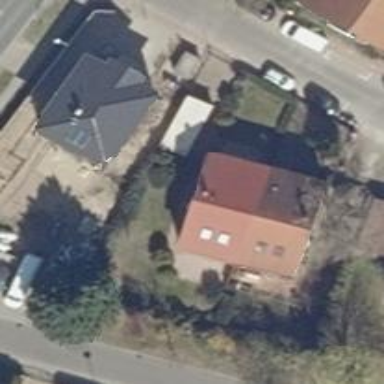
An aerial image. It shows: Terrace building.